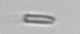
Label: fiber